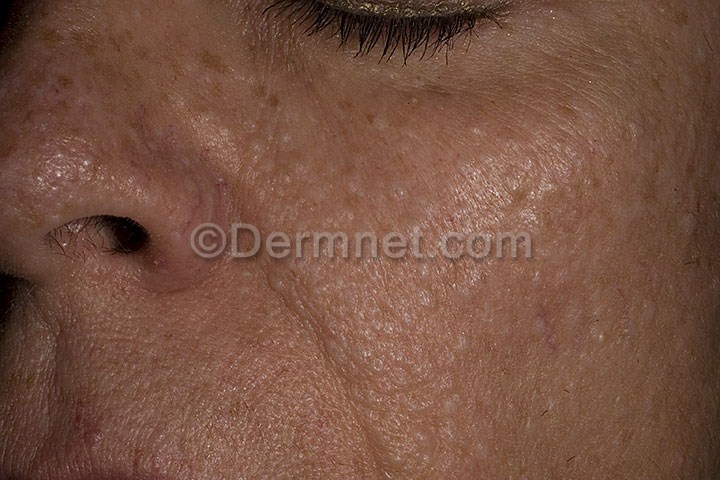
Disease: Systemic Disease